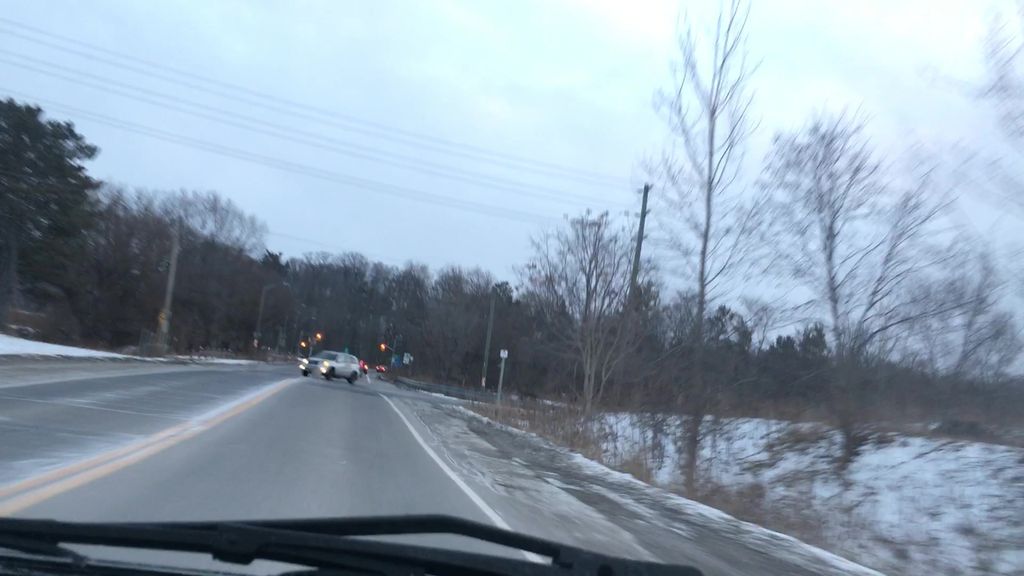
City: hamilton